Brain MRI, t2w sequence, axial 2D slice.
Patient: age 29, sex F, weight 95 kg, height 1.95 m
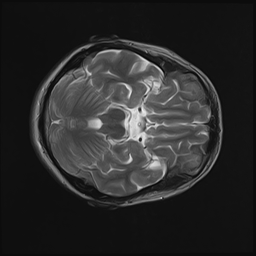